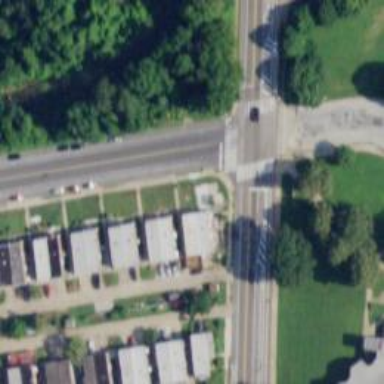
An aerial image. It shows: Marked crossing on footway.